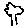
Label: tree